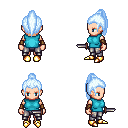
a pixel art fantasy rpg character, female body template, human, light skin, teal sleeveless shirt, metal pants, white cyan long topknot hairstyle, leather bracers, gold boots, dagger, four views (front, back, left, right), 2x2 character sprite sheet, small pixel art, hard edges, no anti-aliasing